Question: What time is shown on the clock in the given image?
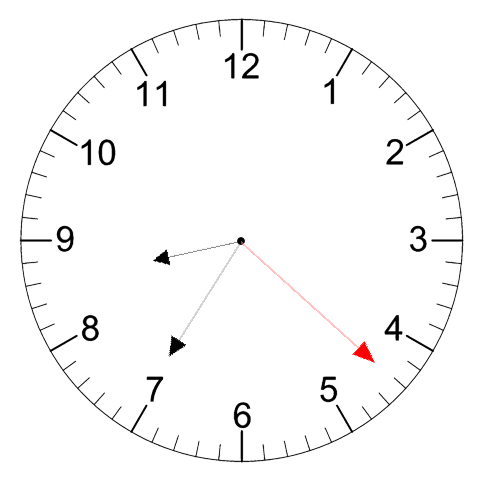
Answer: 08:35:22